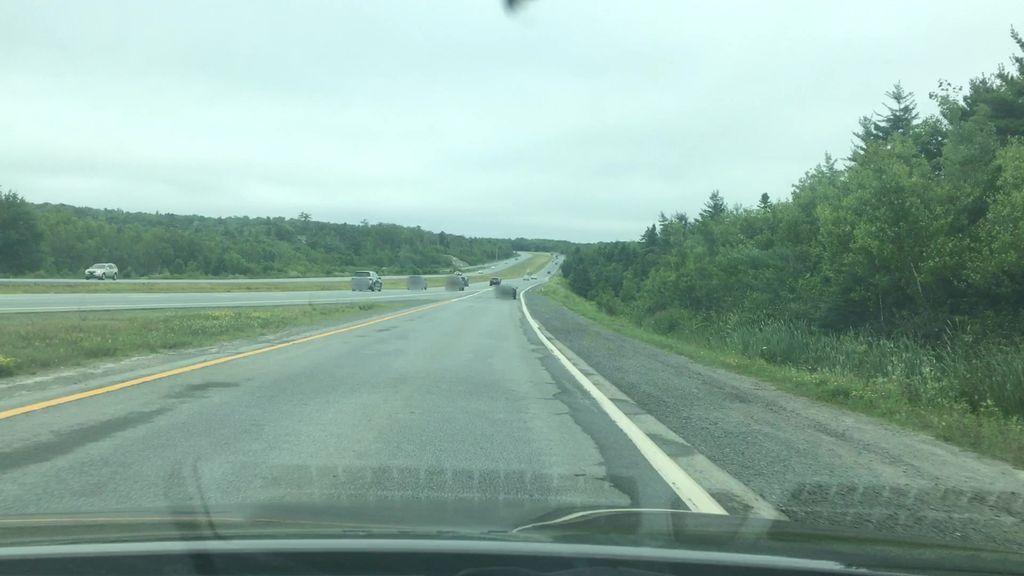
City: halifax